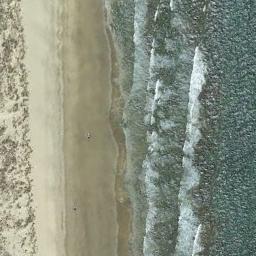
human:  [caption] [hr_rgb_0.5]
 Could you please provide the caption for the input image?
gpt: The beach with khaki sand and some sparse green plants on the beach .

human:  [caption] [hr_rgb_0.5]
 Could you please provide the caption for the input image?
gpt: The beach is made up of green seawater and a coast with sparse green plants .

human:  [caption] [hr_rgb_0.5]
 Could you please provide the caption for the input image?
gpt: A ship is going to sea .

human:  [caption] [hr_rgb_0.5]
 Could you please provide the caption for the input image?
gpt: The green oceans and sand and soil .

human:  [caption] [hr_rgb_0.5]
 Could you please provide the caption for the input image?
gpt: The grass is sparse near the beach .